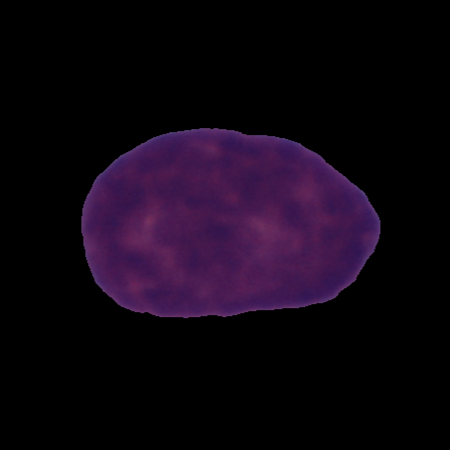
Label: cancer